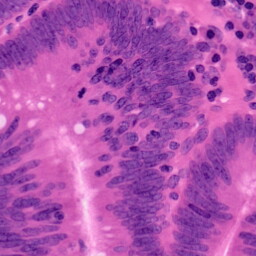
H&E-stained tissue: Colon